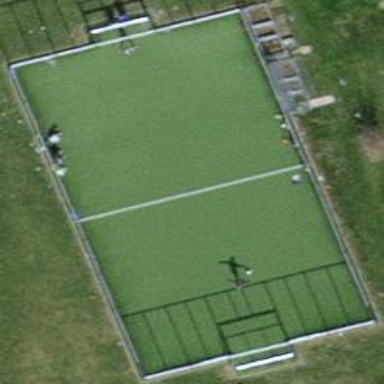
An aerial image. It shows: Soccer pitch for leisureland activities.